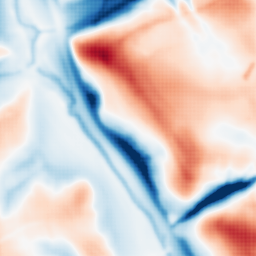
Category: multiscale
Decomposition family: dog_multiscale
Decomposition parameters: sigma_ratio: 1.6
n_scales: 5
base_sigma: 2
Upsampling method: sinc_blackman
Upsampling parameters: scale: 2
kernel_size: 4
Upsampling scale: 2